Aerial crown-view tile of a tropical tree (Barro Colorado Island, Panama), acquired 20241112:
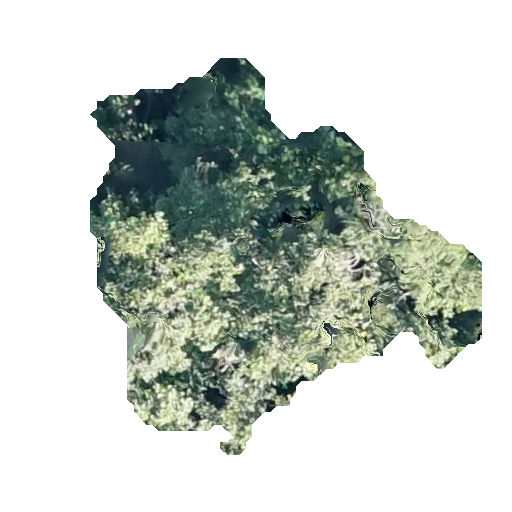
Species: Beilschmiedia tovarensis
GBIF accepted scientific name: Beilschmiedia tovarensis
Crown area: 143.872 m²